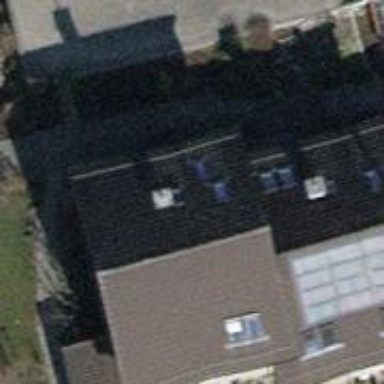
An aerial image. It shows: Terrace building.